Field crop: maize
Growth stage: 2
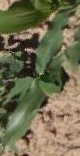
Species: maize